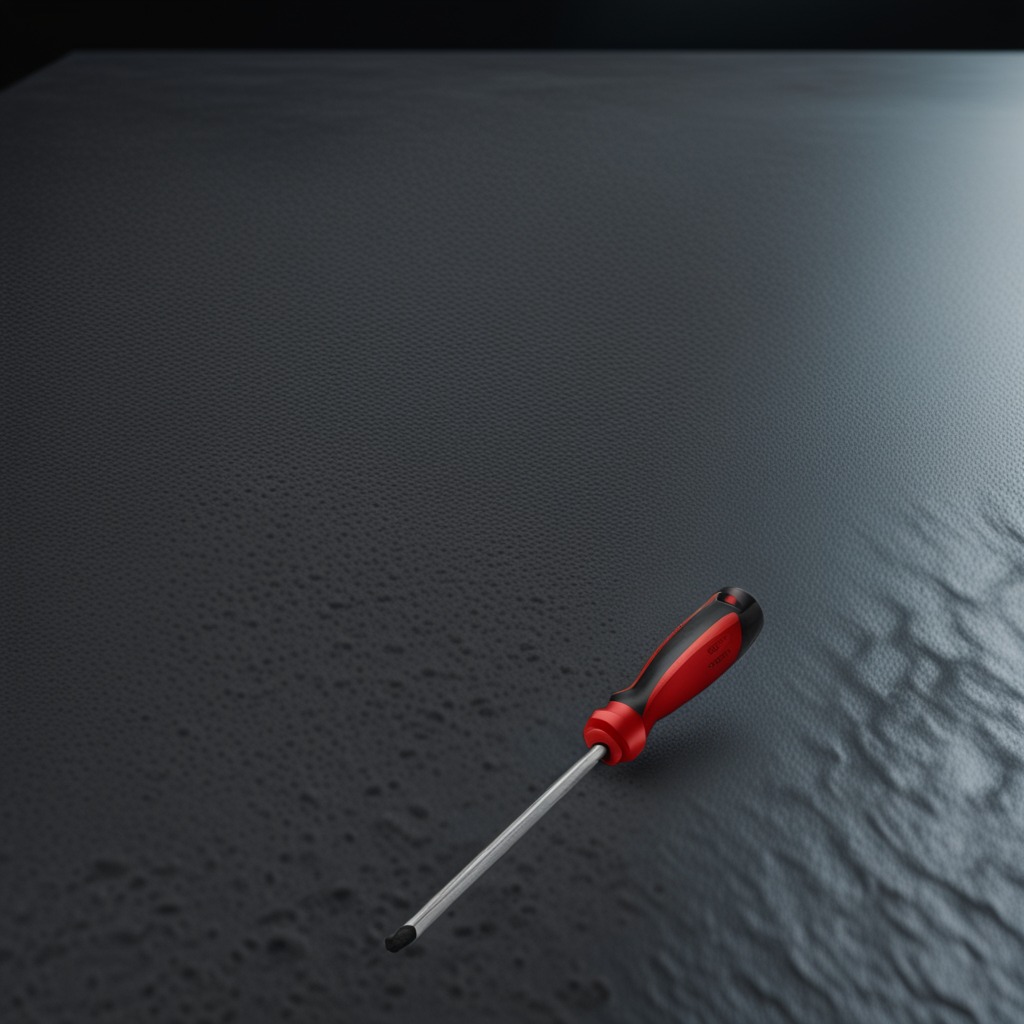
A screwdriver is lying on a clean granite table inside a workshop at night.